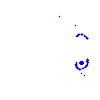
Particle: proton